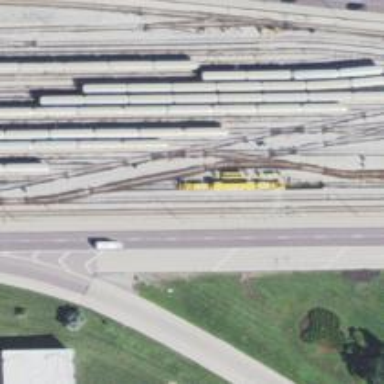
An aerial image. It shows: Electrified rail passing through service yard.